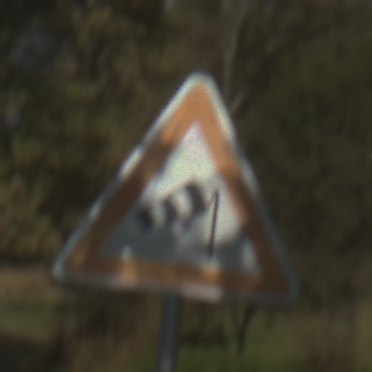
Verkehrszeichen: SeitenwindVonRechts
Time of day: MorningAfternoon
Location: Outdoor (Nature)
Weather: PartlyCloudy
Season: NotSpecified
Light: Natural